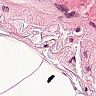
Metastatic tissue present: no